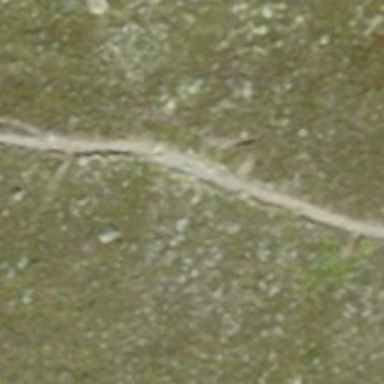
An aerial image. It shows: Dirt path.